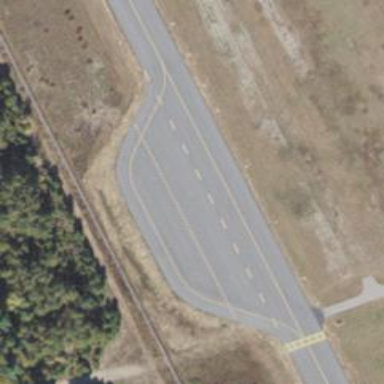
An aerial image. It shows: Image of taxiway at airport.